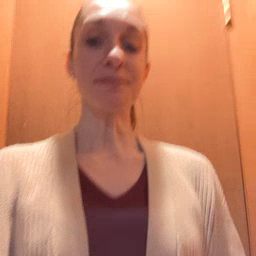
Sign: dirty